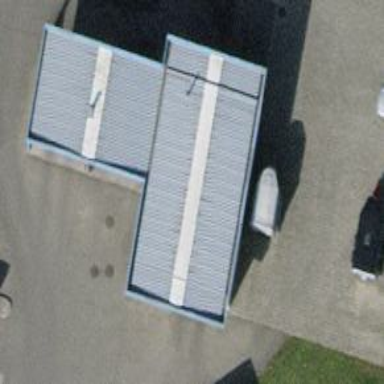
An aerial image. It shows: Car wash facility.